Question: I have a document library which documents are actually document sets each one.
The only way to diferentiate each item is with the column called name, which is actually a guid.
I need to query with that column, but in the UI, it tells me that its a file.
The next code, I tried also with type = Text. but it didnt work.
'''
SPList agendaPoints = subSite.GetSafeListByName(MeetingsCommon.Constants
.LISTS_X);
SPQuery query = new SPQuery();
query.Query = string.Concat(" <Where>", "<Eq>", "<FieldRef Name='Name' />",
"<Value Type='File'>" + name + "</Value>","</Eq>",
"</Where>");
'''
The exception is: Microsoft.SharePoint.SPException: One or more field types are not installed properly

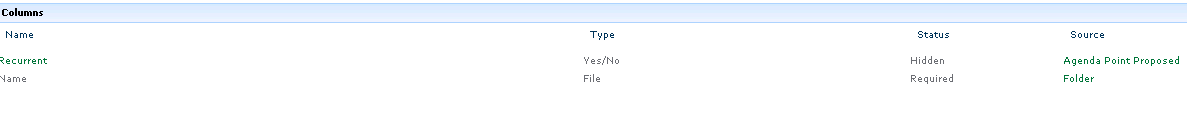
Answer: I can query with document set using "Document Set ID".
see this link might be helpful for you.
<URL>